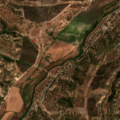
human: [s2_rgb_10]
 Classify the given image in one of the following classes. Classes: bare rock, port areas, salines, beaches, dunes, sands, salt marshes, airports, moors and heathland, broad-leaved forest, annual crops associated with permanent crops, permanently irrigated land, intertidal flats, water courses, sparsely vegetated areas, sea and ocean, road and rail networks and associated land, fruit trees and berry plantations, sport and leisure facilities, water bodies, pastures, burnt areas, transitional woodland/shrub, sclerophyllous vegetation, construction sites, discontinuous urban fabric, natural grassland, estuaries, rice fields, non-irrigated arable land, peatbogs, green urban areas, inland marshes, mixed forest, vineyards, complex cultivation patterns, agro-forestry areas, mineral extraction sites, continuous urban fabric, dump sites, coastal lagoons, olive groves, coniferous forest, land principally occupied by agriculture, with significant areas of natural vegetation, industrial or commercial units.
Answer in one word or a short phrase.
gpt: permanently irrigated land, land principally occupied by agriculture, with significant areas of natural vegetation, broad-leaved forest, transitional woodland/shrub